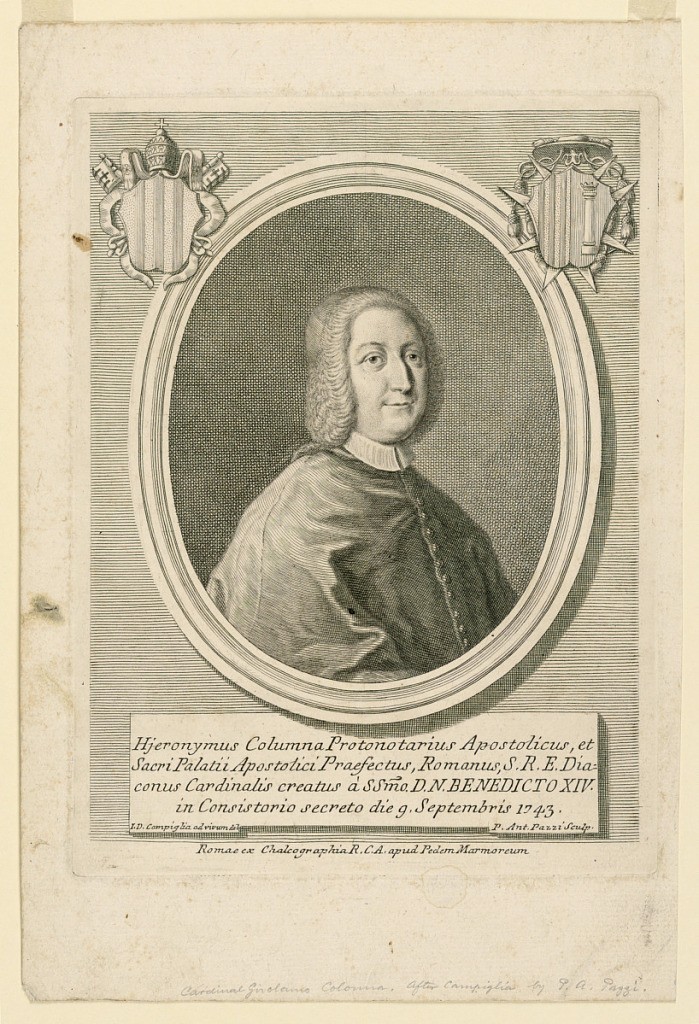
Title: Portrait of Girolamo Colonna, Cardinal
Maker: Antonio Pazzi, Italian, 1706 - after 1768
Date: ca. 1750
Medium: Engraving on paper
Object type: Print
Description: Half-length portrait in three-quarter view towards right. The Cardinal is bareheaded.